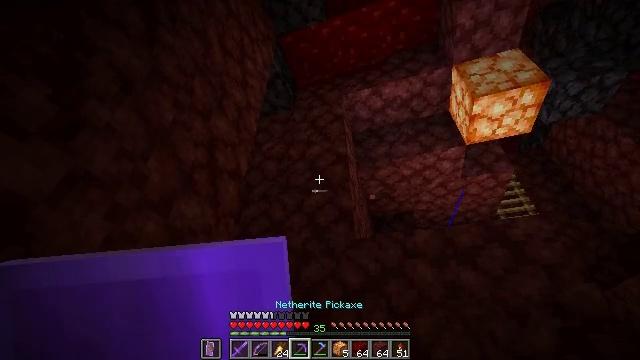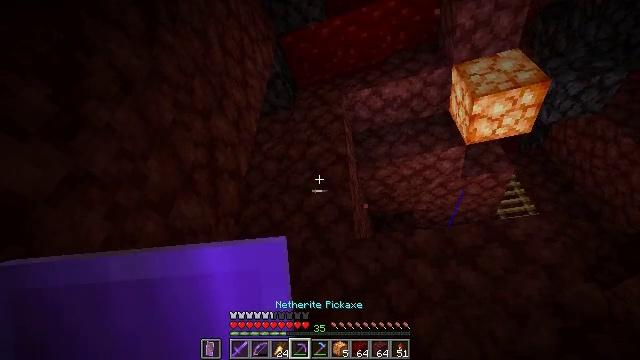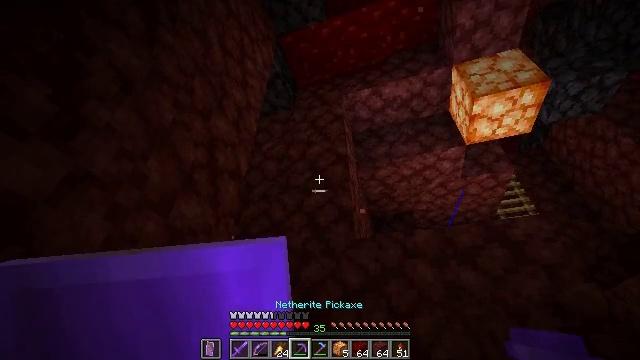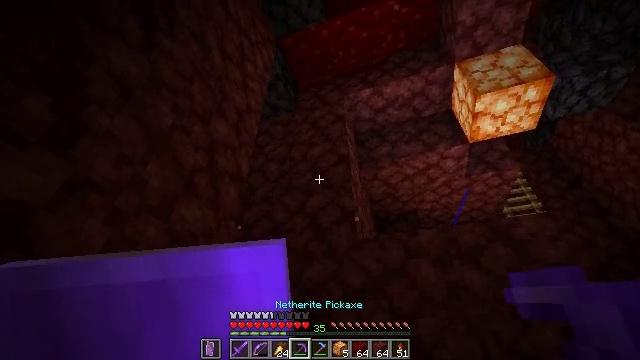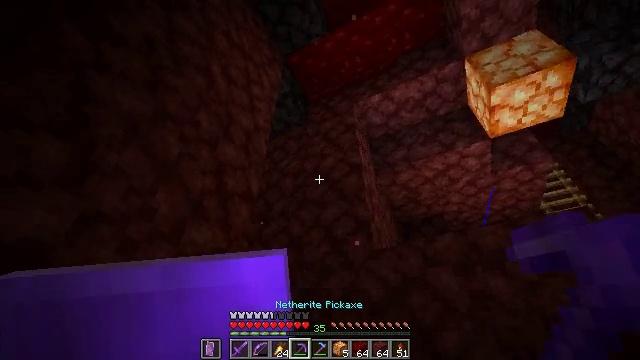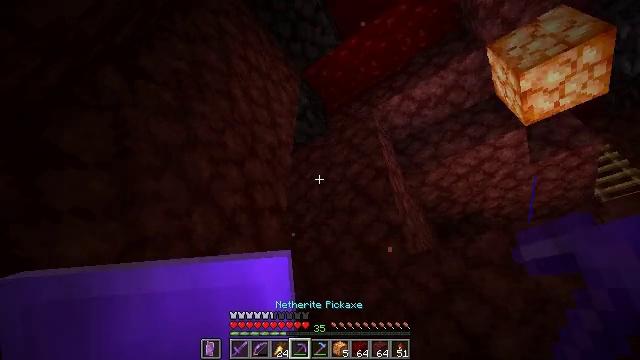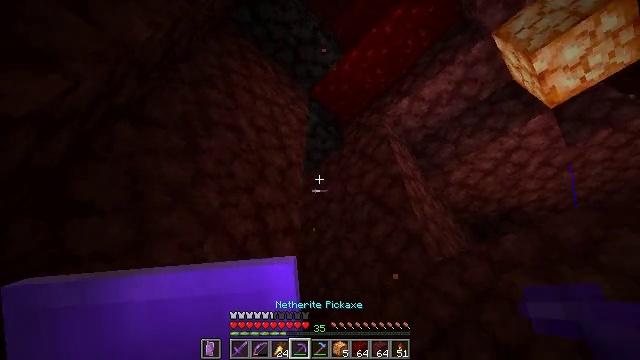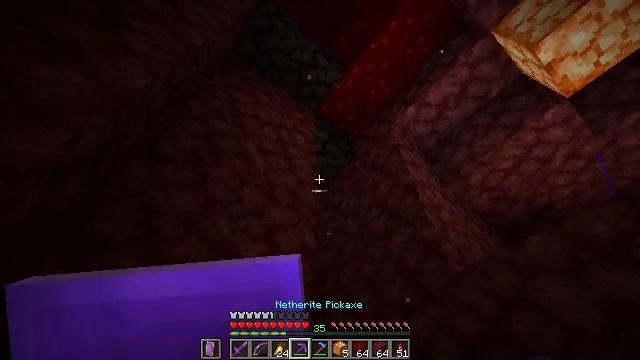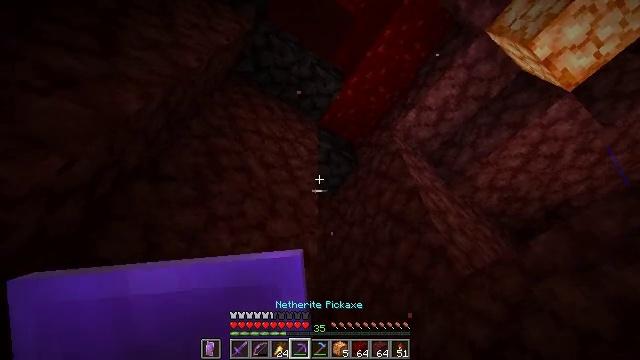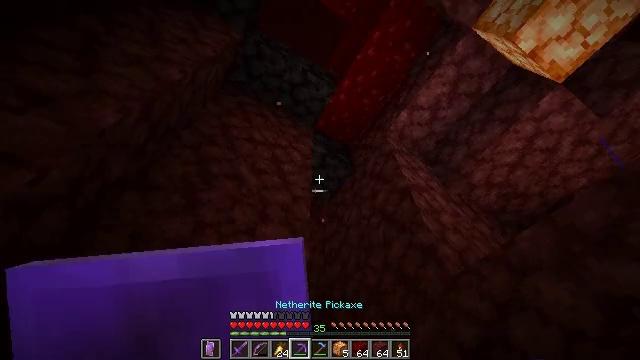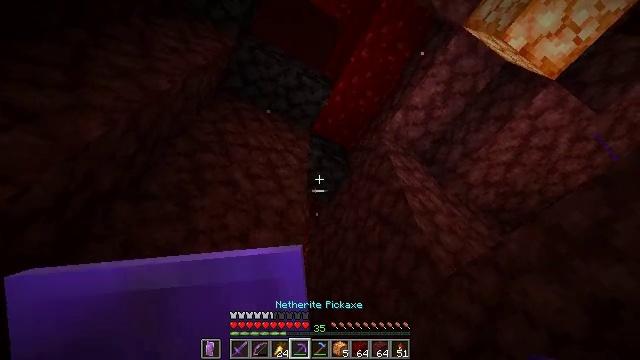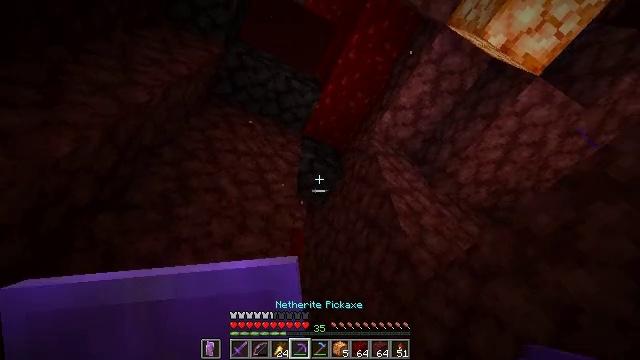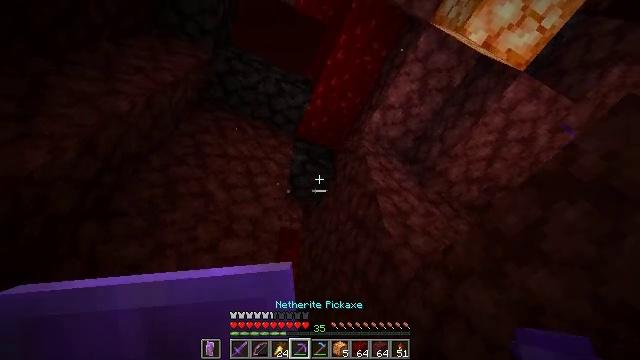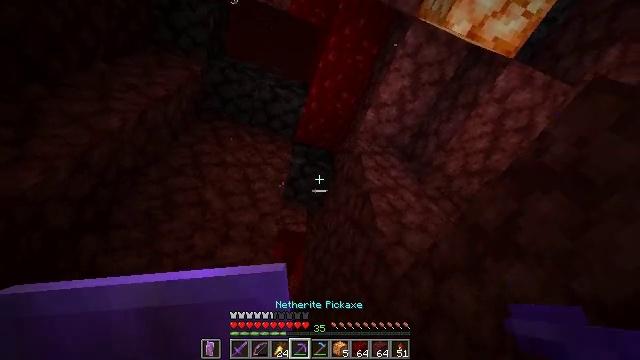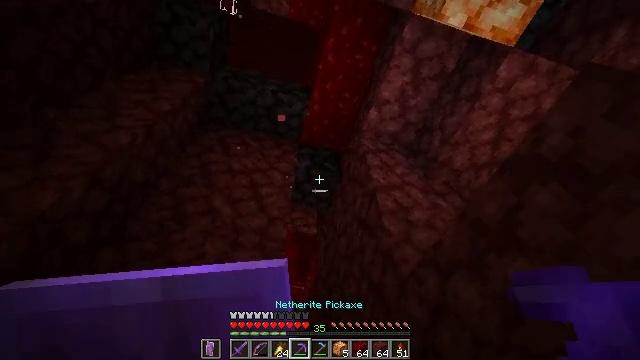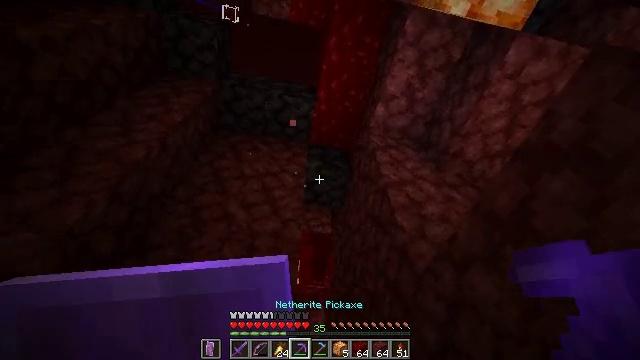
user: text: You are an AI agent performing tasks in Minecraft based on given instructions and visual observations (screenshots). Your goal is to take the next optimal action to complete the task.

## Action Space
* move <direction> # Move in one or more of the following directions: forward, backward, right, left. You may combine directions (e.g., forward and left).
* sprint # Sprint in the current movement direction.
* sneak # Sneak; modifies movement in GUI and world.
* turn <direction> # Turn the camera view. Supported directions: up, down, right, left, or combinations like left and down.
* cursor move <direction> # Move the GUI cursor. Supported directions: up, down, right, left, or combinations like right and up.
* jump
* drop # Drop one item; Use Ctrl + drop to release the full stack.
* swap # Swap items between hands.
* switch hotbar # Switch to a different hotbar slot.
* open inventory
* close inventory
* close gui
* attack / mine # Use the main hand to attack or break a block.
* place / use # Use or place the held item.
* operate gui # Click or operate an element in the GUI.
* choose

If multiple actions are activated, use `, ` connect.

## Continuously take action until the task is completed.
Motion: motion action
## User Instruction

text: Gather netherrack as a building material.
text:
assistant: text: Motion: no_op
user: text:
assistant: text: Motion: no_op
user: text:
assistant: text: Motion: move right, turn left
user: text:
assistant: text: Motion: move right, turn left and up
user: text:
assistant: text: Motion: move right, turn left and up
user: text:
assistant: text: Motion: move right, turn left and up
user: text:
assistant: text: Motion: move right, turn left and up
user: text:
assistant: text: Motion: move right, turn left and up
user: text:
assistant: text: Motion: move right, turn left and up
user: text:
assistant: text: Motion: move right, turn left
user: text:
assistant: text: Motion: move right, turn left
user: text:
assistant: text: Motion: move right, turn left
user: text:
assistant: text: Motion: move right, turn left
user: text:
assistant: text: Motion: move right, turn left
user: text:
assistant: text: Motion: move right, turn left
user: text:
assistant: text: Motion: turn left
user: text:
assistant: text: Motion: turn left
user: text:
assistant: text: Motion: turn left and down
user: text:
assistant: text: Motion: turn left and down
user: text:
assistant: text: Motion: turn left and down
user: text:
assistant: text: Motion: no_op
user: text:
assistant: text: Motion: no_op
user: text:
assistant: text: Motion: no_op
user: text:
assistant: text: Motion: no_op
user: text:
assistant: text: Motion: no_op
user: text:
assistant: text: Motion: no_op
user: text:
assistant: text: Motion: no_op
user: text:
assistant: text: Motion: no_op
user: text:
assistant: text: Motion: no_op
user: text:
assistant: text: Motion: no_op